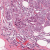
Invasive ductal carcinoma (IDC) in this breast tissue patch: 1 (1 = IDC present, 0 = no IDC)